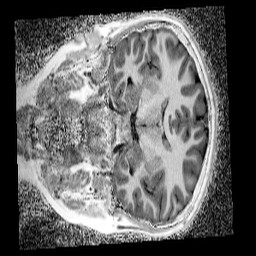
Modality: UNIT1_denoised
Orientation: coronal
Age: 11
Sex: male
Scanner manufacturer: siemens
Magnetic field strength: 3 T
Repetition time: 4 s
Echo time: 0.00299 s